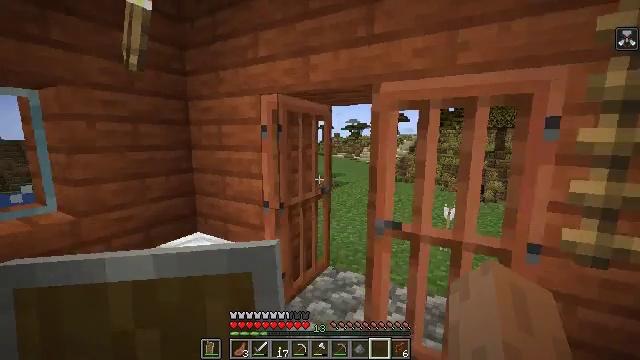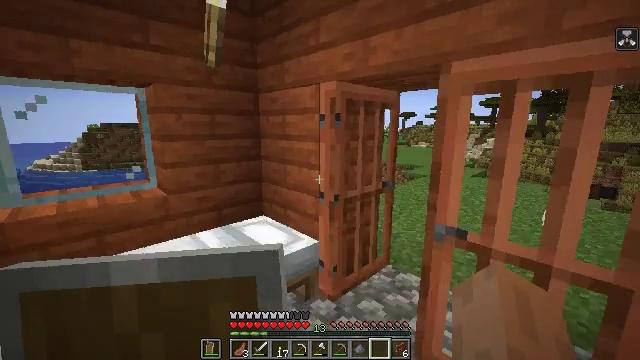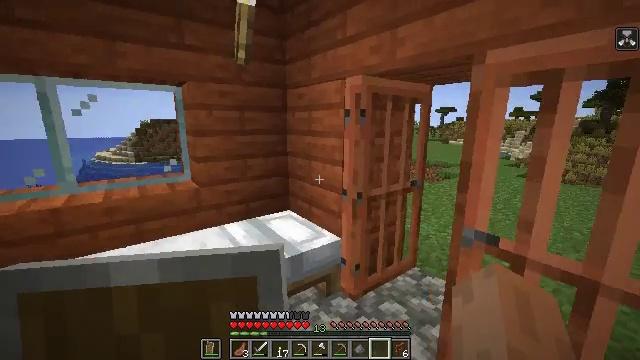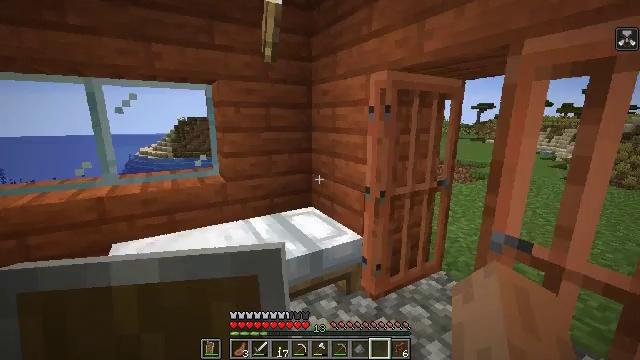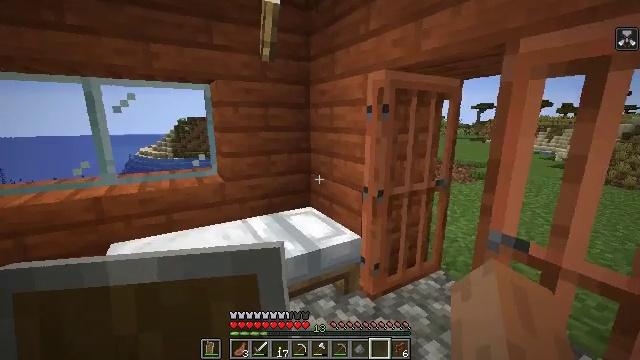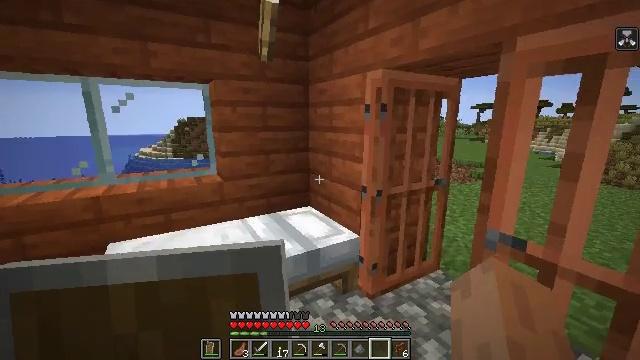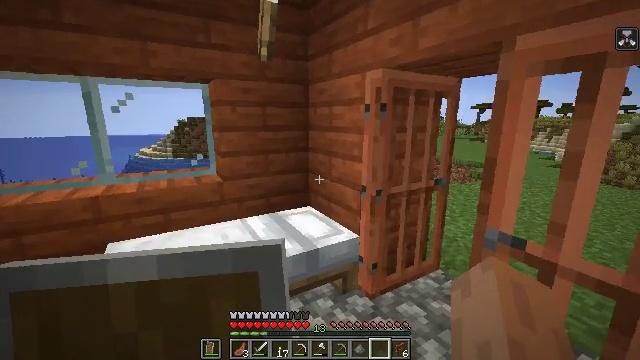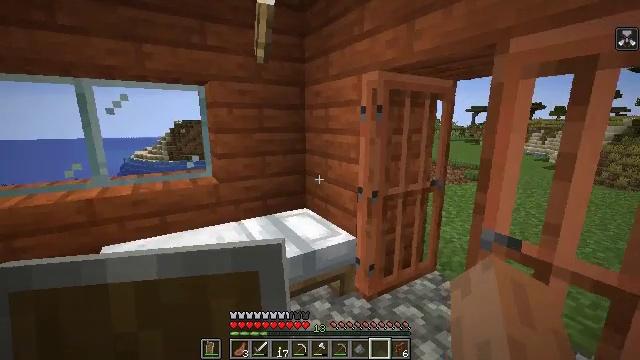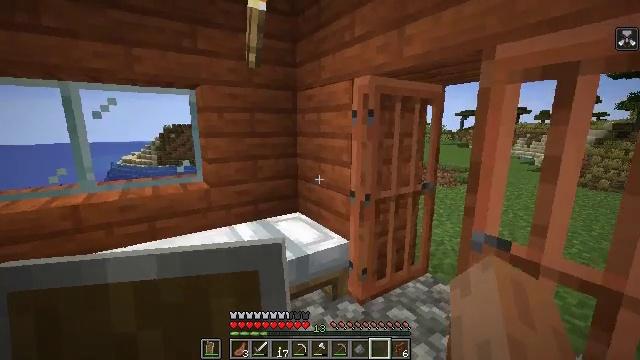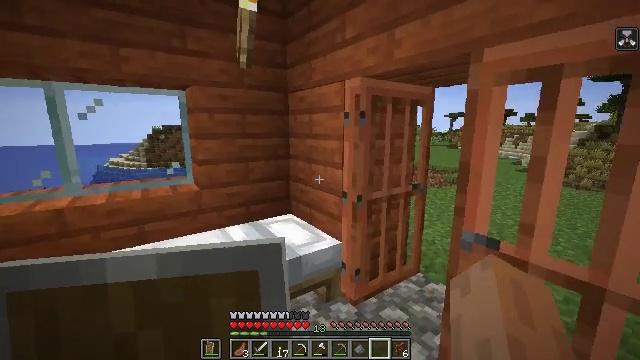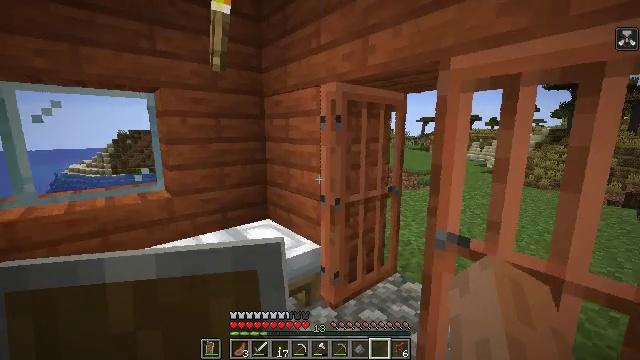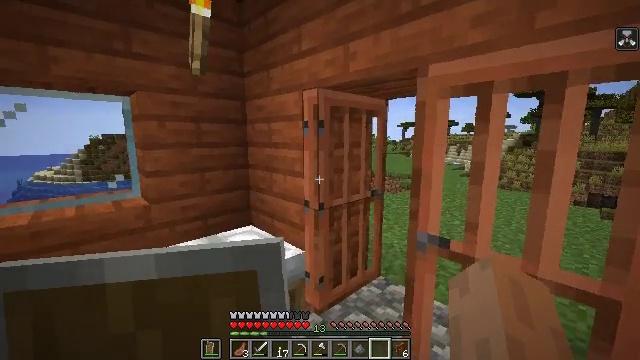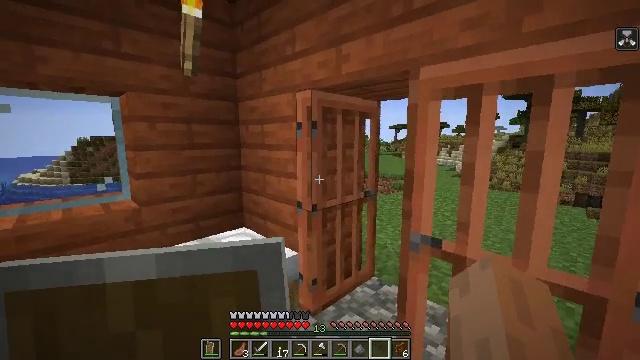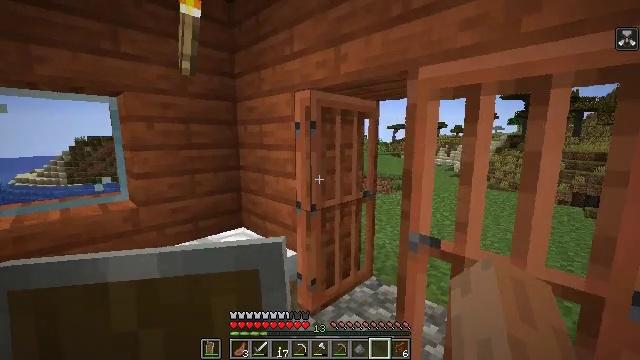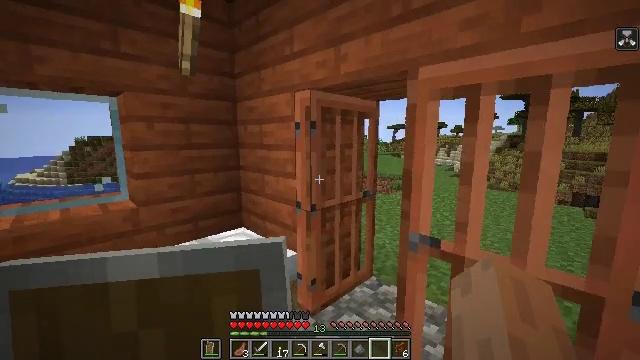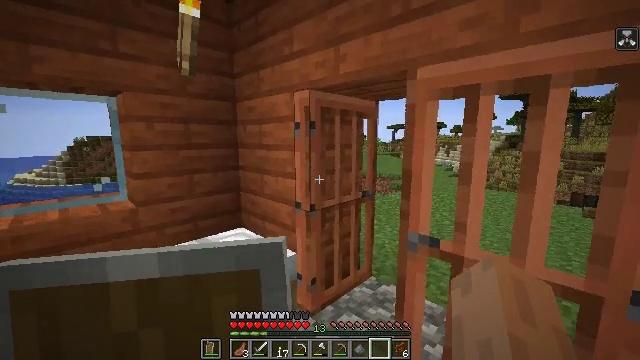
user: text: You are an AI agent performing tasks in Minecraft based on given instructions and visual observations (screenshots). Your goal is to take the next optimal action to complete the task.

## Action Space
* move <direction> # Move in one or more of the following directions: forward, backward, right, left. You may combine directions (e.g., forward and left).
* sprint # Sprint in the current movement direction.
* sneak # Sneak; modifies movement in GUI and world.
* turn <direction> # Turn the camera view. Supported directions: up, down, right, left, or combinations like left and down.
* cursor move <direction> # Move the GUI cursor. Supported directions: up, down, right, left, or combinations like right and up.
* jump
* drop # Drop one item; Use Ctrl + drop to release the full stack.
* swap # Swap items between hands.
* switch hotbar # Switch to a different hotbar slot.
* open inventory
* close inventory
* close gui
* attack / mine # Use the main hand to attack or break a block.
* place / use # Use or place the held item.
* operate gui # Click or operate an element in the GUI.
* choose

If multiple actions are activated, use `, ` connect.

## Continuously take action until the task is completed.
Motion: motion action
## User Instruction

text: Use acacia wood to craft acacia planks.
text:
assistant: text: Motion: turn left and down
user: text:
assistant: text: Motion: turn left
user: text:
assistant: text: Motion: turn left
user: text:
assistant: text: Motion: no_op
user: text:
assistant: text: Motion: no_op
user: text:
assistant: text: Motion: no_op
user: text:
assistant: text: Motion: no_op
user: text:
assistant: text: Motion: turn right
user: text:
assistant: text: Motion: turn right
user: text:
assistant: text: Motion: turn right
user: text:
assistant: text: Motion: turn right and up
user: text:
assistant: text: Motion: turn right
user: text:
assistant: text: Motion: no_op
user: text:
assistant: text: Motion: no_op
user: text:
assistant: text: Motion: no_op
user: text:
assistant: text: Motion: move forward
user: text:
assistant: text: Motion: move forward
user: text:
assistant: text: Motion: move forward
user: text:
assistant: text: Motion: move forward, turn right
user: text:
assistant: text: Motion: move forward, turn right and down
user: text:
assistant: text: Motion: move forward, turn right and down
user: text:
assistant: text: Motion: move forward
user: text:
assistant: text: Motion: move forward
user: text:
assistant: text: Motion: move forward
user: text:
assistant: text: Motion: move forward, turn left
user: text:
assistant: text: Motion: move forward and move left, turn left
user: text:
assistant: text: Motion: move forward and move left
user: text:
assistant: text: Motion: move forward and move left, turn right
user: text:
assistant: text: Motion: move forward and move left, turn right
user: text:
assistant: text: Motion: move forward, turn left and down